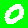
Digit: 0